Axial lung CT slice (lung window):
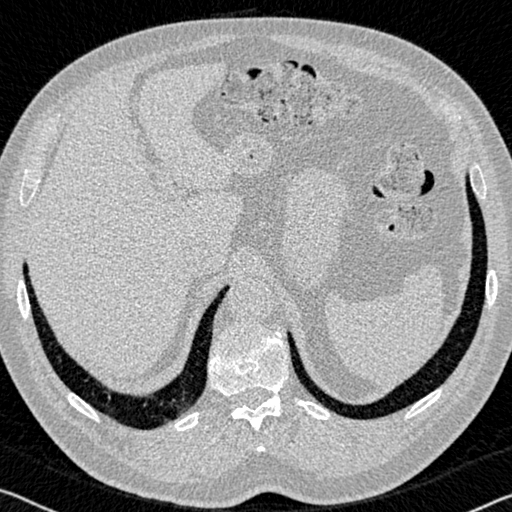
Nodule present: no